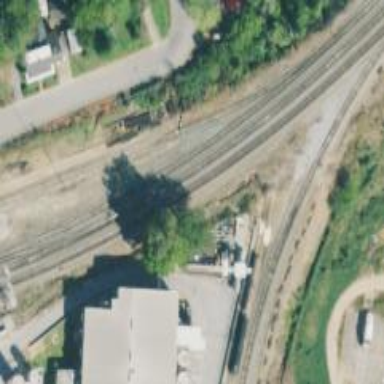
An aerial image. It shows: Railway track.